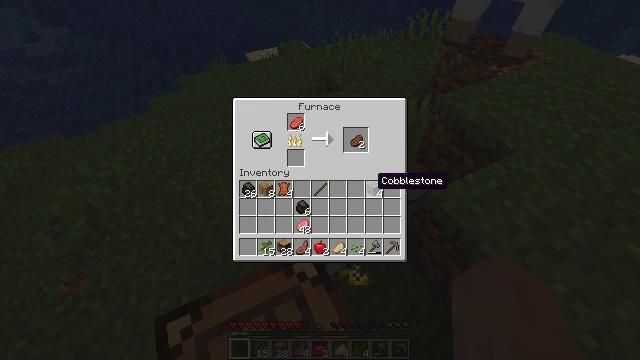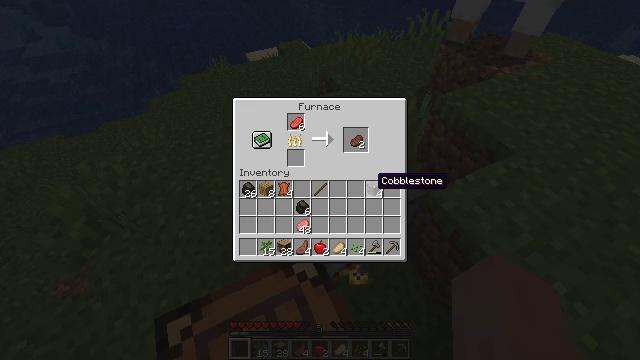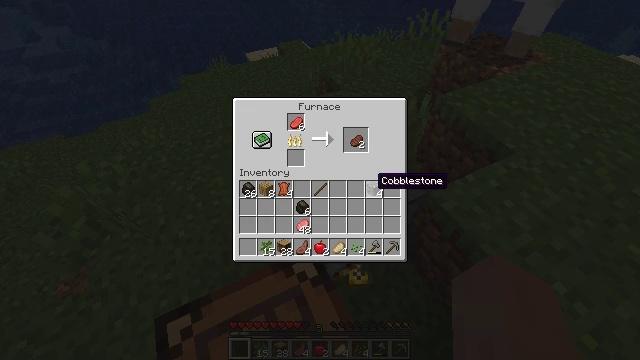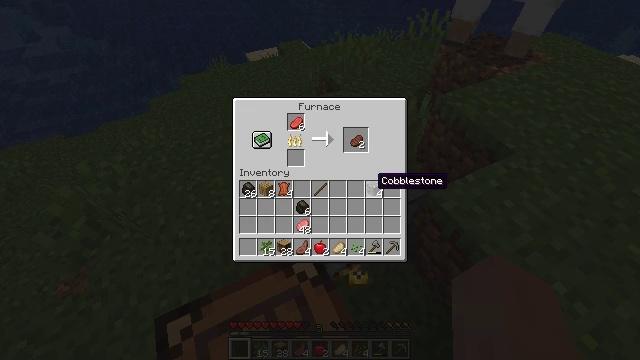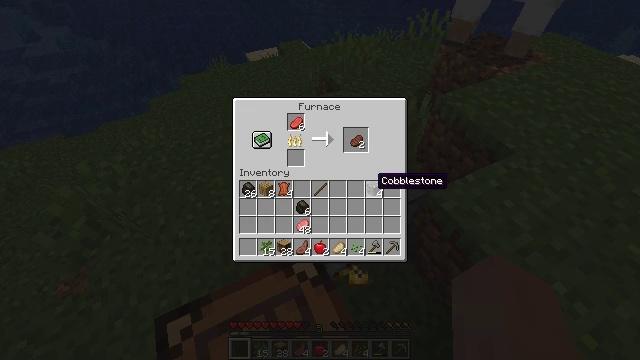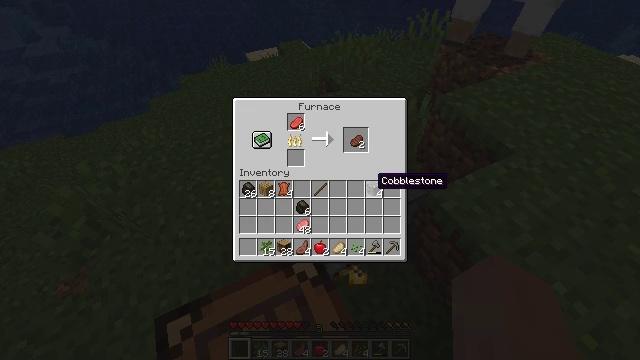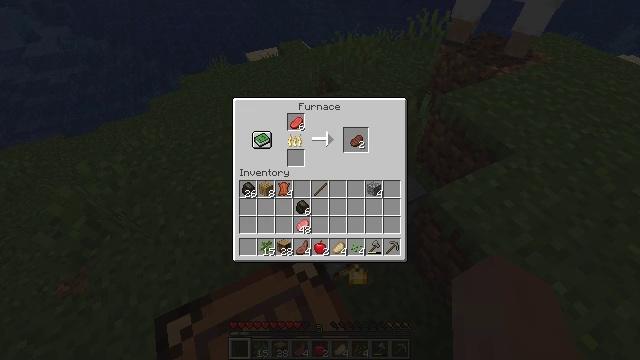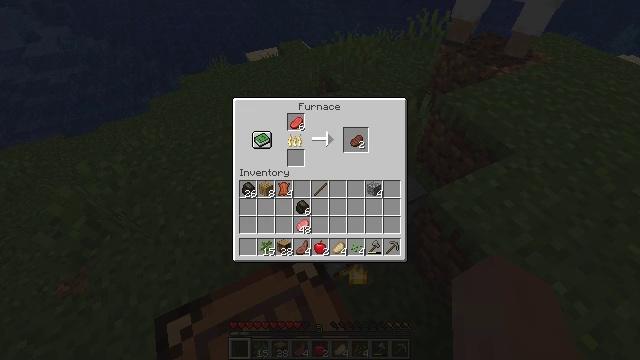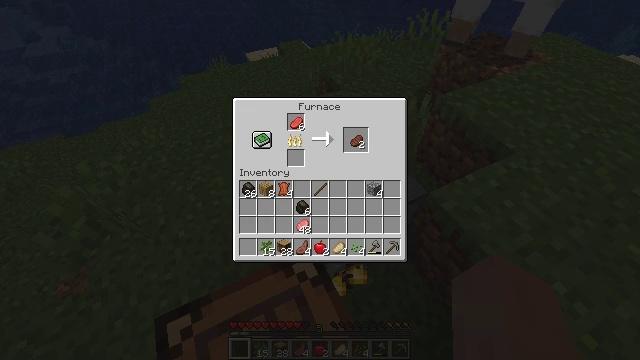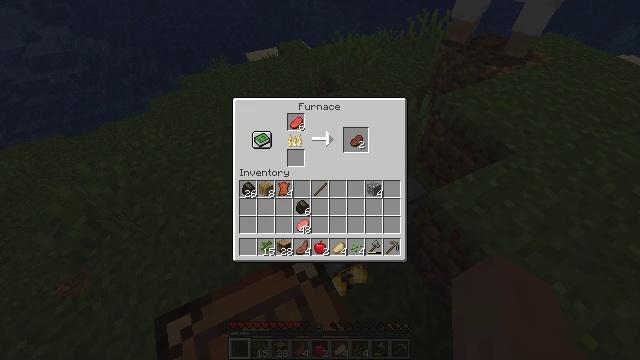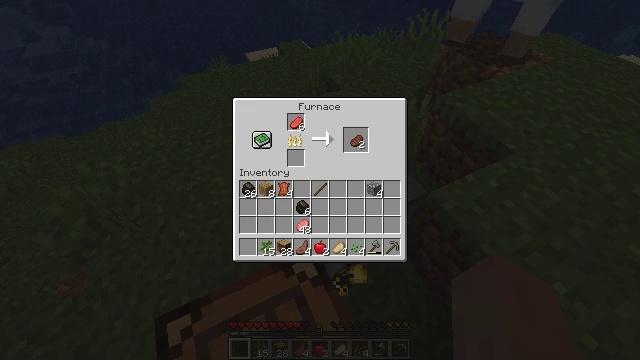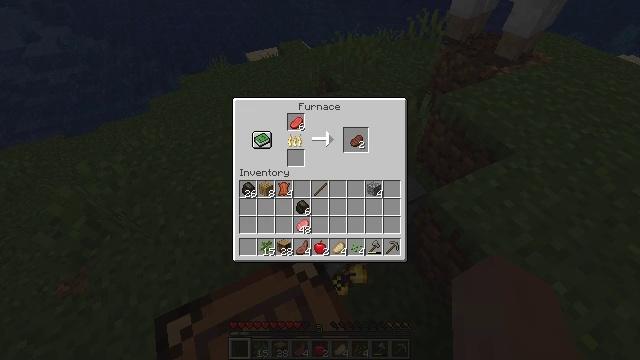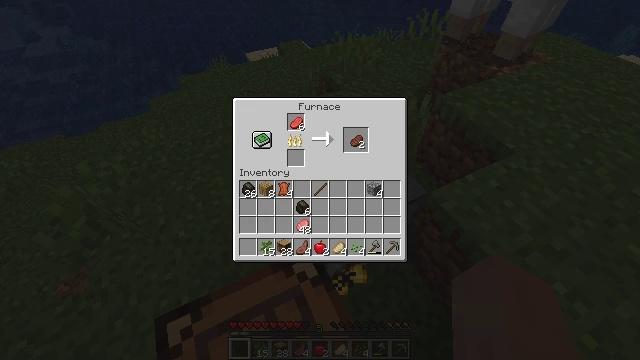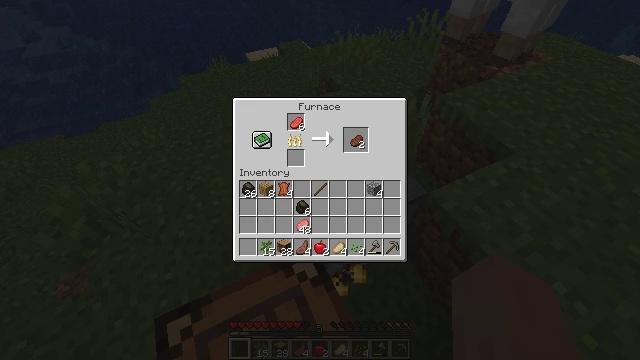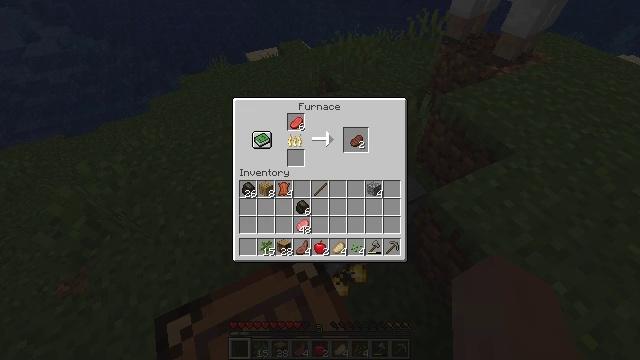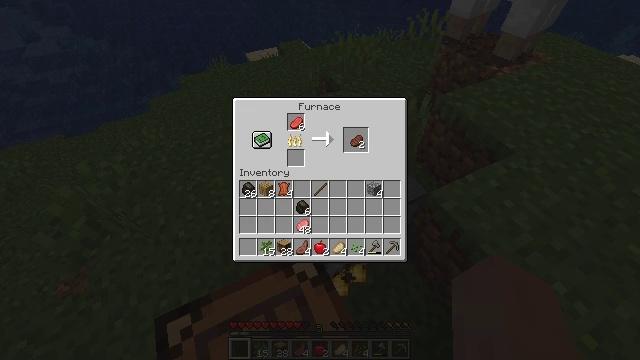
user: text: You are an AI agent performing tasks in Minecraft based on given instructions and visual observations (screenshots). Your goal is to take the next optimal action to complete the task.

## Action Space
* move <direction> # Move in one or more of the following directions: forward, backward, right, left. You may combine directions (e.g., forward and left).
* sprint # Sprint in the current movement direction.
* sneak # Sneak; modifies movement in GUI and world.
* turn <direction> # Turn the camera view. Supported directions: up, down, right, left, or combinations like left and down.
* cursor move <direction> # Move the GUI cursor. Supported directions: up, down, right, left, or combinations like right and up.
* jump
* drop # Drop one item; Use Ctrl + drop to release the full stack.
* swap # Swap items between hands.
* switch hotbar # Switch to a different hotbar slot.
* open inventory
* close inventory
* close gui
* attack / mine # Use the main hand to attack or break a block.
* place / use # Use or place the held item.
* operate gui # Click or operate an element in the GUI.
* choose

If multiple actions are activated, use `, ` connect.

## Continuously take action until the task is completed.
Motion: motion action
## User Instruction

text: Open the furnace and cook beef.
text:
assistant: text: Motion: no_op
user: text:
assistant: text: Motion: no_op
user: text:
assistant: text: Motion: no_op
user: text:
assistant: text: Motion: no_op
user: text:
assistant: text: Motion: no_op
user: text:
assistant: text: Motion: no_op
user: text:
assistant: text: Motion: turn left and up
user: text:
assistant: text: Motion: turn left
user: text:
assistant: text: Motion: no_op
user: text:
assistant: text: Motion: no_op
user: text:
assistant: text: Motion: no_op
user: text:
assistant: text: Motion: no_op
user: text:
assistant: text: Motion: no_op
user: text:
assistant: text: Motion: no_op
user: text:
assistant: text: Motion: no_op
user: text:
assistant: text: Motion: no_op
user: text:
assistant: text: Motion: no_op
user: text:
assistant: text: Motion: no_op
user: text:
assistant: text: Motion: no_op
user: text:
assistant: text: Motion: no_op
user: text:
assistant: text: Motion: no_op
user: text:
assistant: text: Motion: no_op
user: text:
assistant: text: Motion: no_op
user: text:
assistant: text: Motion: no_op
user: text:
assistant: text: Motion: no_op
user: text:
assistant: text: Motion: no_op
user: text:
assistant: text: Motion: no_op
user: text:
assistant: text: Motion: no_op
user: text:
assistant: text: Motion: no_op
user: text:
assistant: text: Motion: no_op